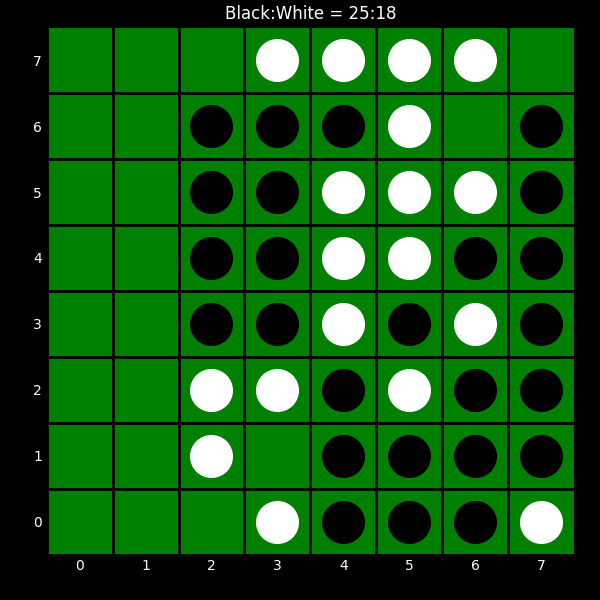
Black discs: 25
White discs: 18